Field crop: tomato
Growth stage: 1
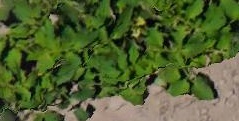
Species: tomato